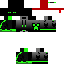
A female skeleton skin with dark skin, wearing brown helmet dressed in a green_skin armor chest and black pants, featuring a closed mouth.